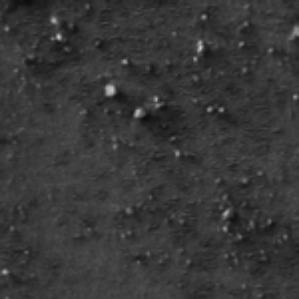
Label: frost